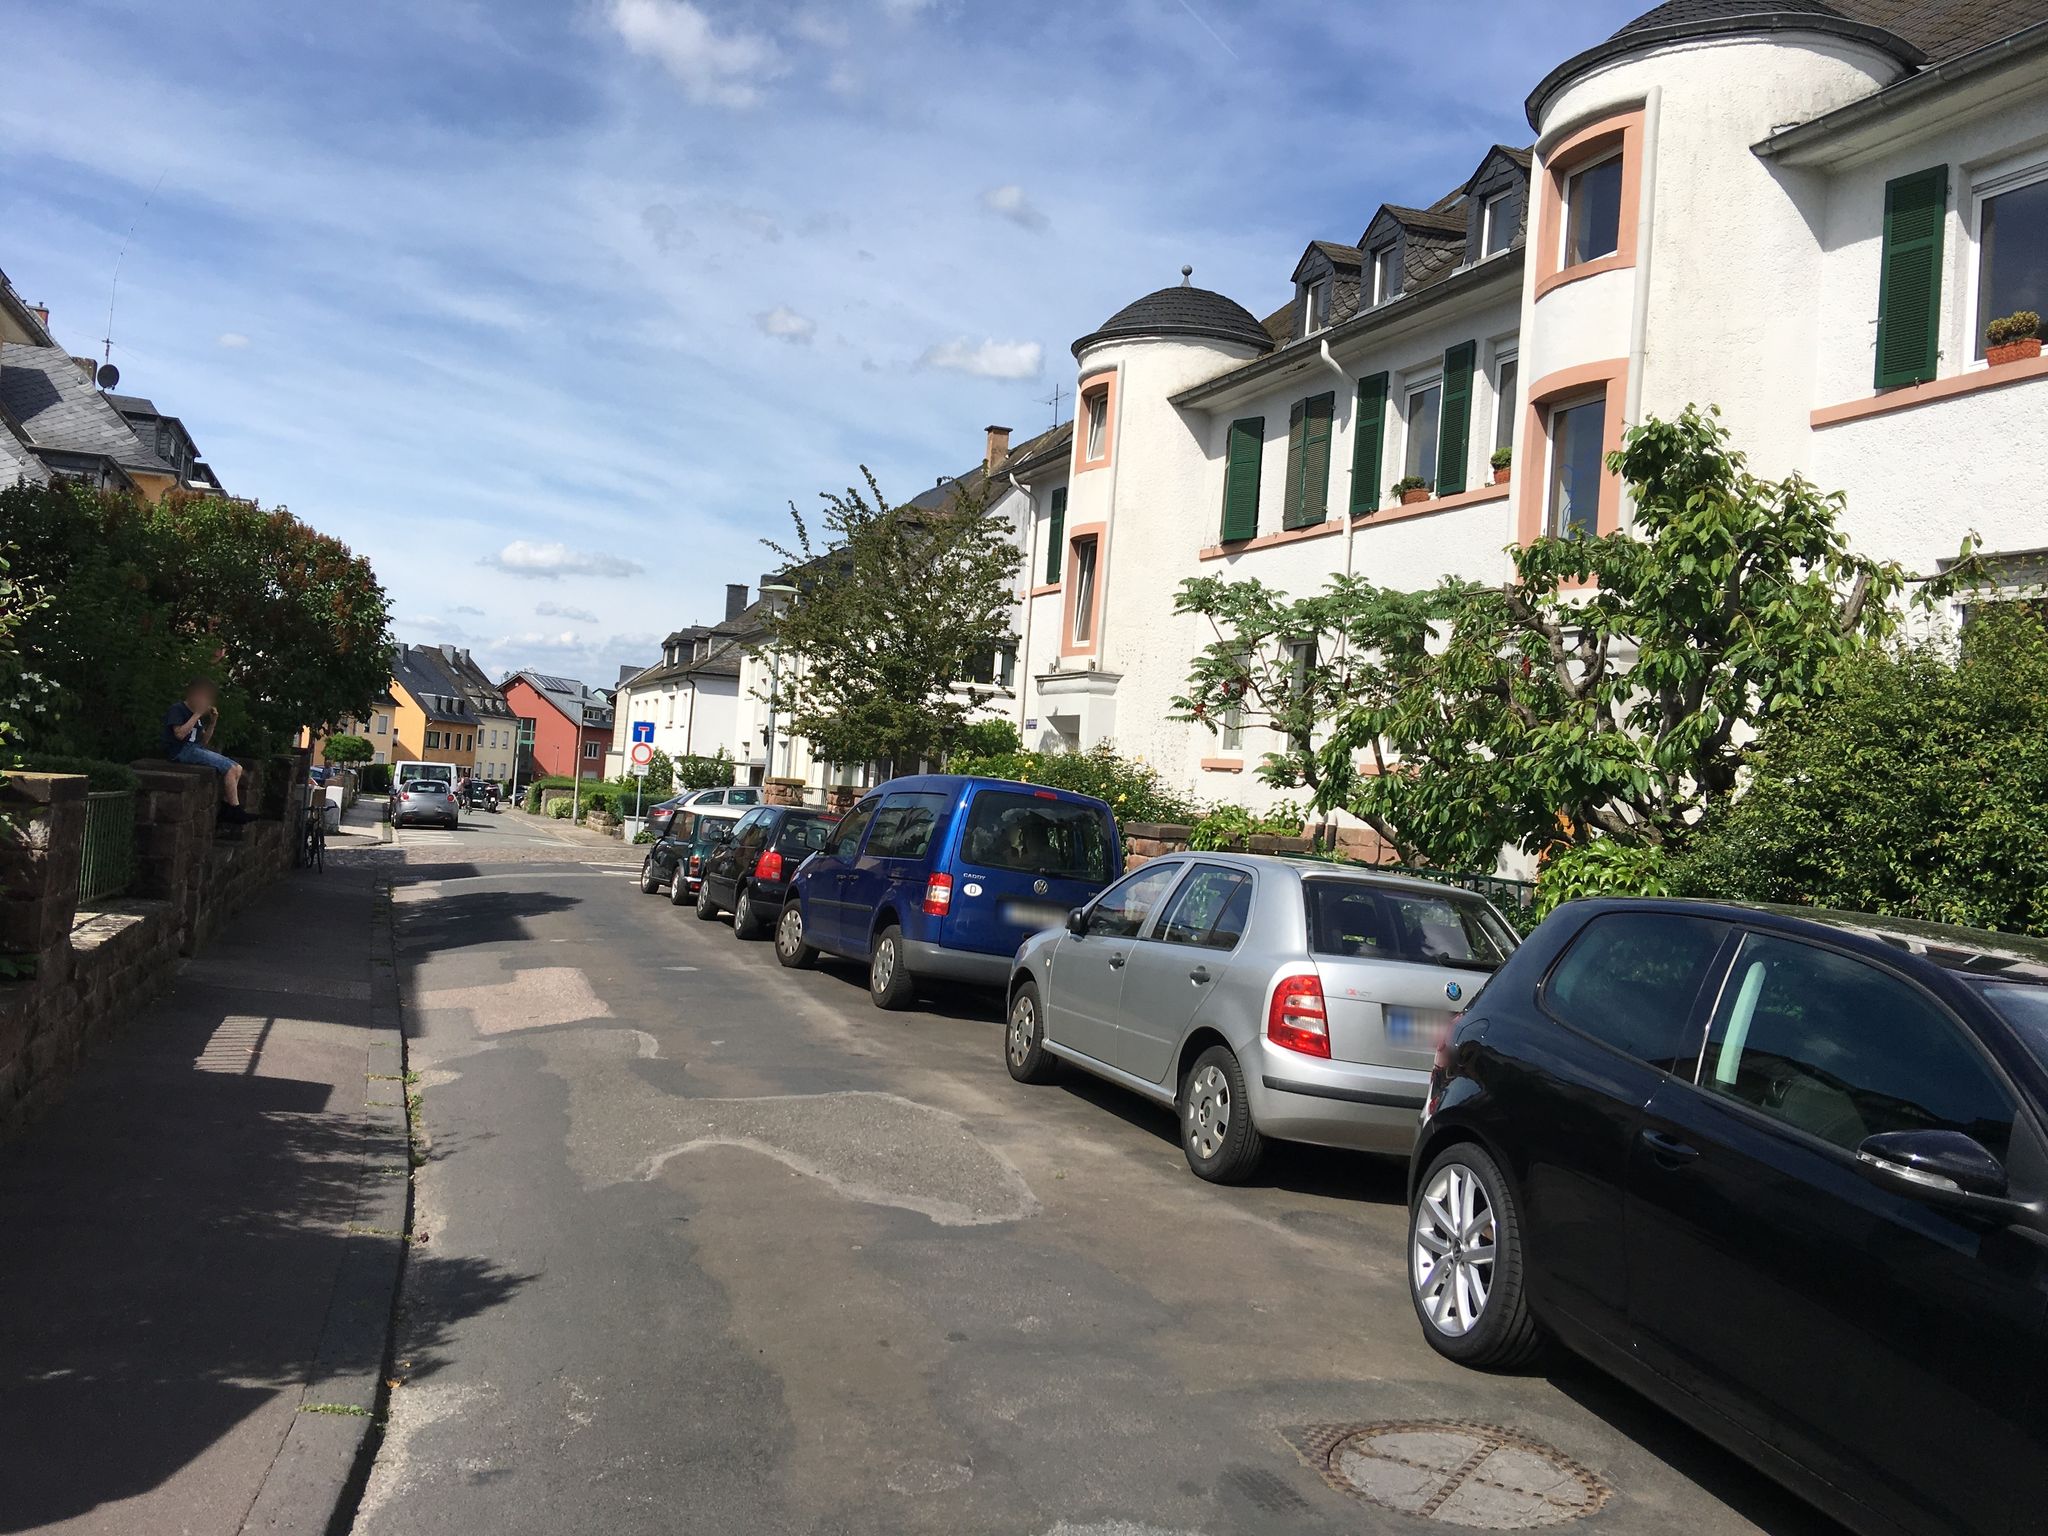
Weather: clear
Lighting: day
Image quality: good
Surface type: walking surface
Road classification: residential
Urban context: urban centre
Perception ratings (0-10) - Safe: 4.93, Lively: 9.67, Beautiful: 9.46, Boring: 1.27, Depressing: 1.17, Wealthy: 9.09